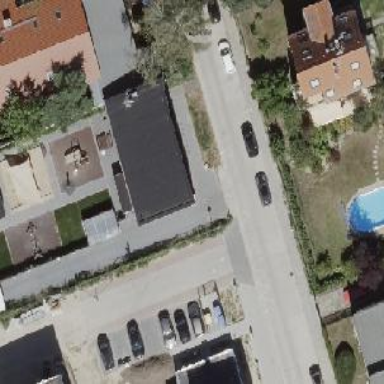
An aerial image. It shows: Kindergarten.